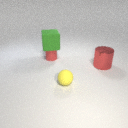
small yellow rubber sphere to the right of small red rubber cylinder